Question: 1.I have a button to control the cell height
After press the button I want to change indexPath.row == 1 height to 44
press again to height to 0
'''
func tableView(_ tableView: UITableView, heightForRowAt indexPath: IndexPath) -> CGFloat {
if indexPath.section == 0 && indexPath.row == 1 {
return 0
}
return 44
}
'''
2.I have a button in tableViewCell
press the button can change the parents's view's constraint

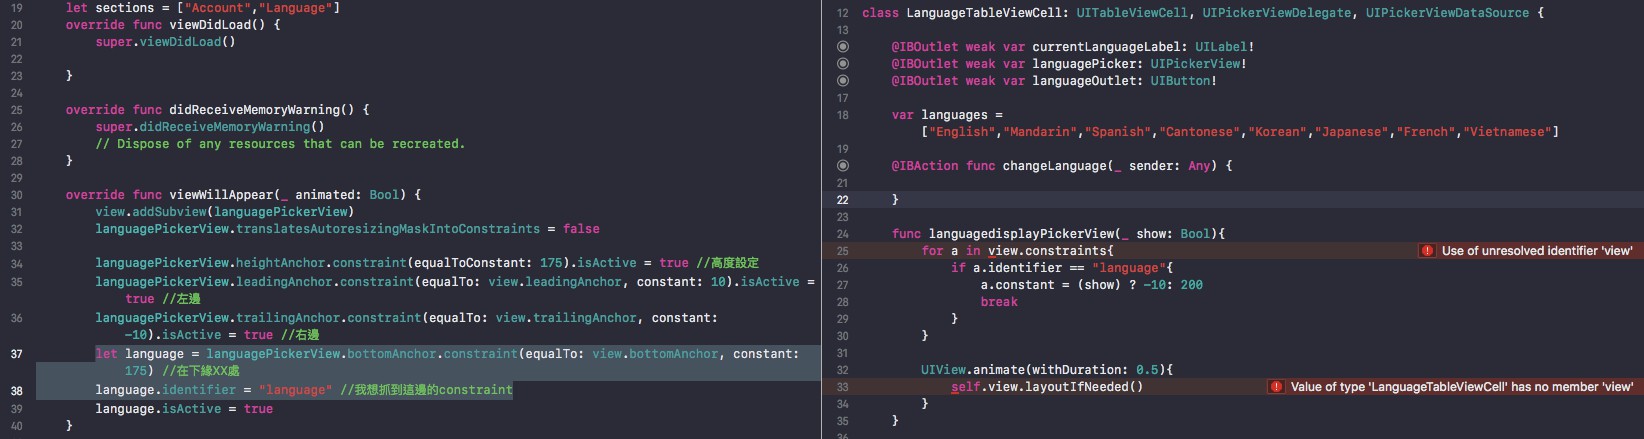
Answer: Regarding your first question try this:
1. create a Bool variable and set it at the top of your class as a global variable.
2. In your button's action, change the variable's current value and then apply tableView.reloadData()
3. Check the current value of the bool in the heightForRow func and set the height accordingly.
Something like this:
'''
var isHeightZero = true
@IBAction func toggleHeight(_ sender: UIButton) {
isHeightZero = !isHeightZero
tableView.reloadData()
}
func tableView(_ tableView: UITableView, heightForRowAt indexPath: IndexPath) -> CGFloat {
if indexPath.section == 0 && indexPath.row == 1 {
if isHeightZero {
return 0
} else {
return 44
}
}
return 44
}
'''